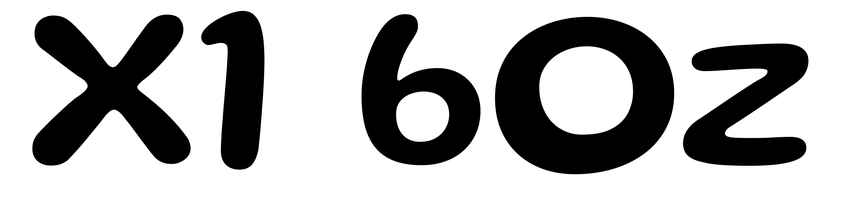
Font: Gluten_Medium